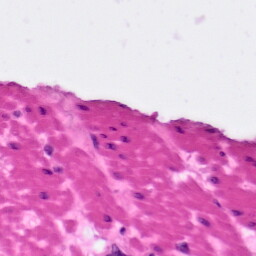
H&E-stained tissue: Pancreatic